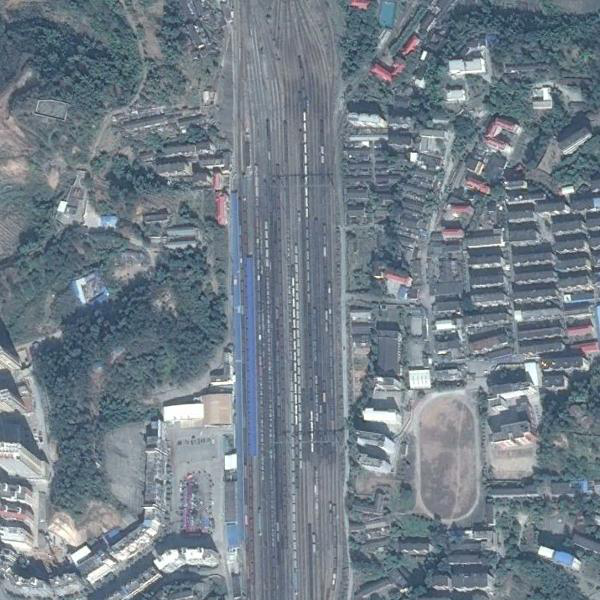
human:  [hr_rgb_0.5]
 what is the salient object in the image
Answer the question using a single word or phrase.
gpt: railway station